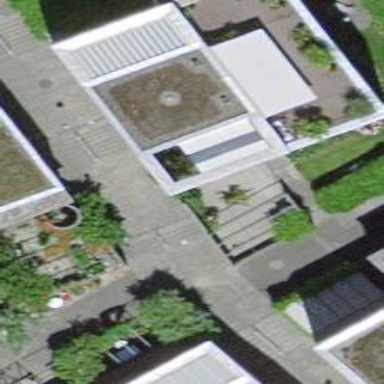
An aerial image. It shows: Steps made of paving stones.